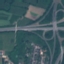
Land use / land cover: Highway